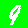
Digit: 9